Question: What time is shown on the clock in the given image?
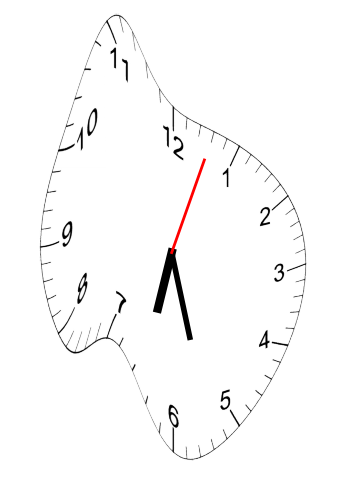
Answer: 06:27:03